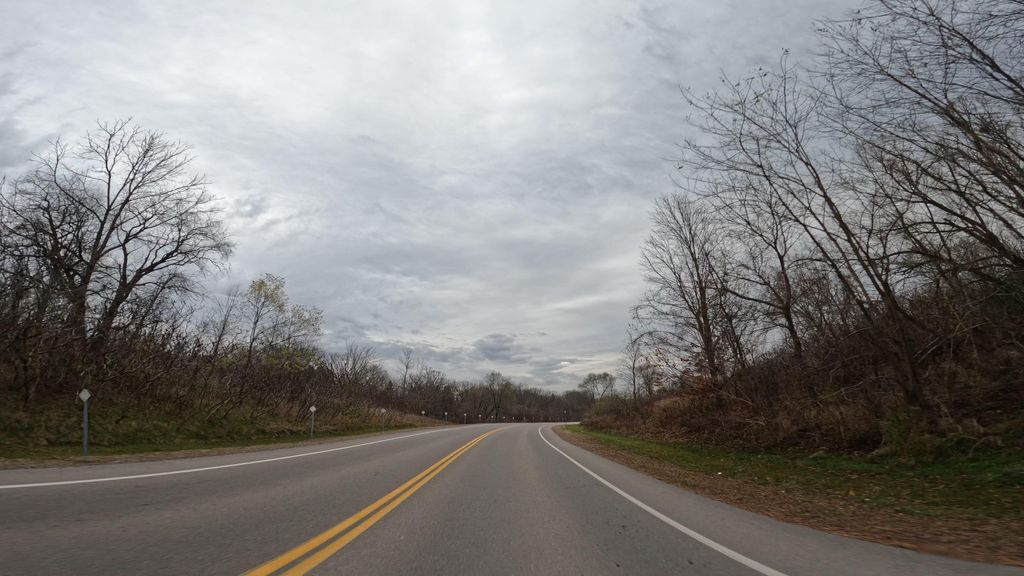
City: hamilton